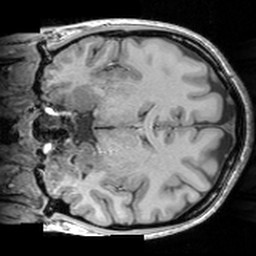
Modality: T1w
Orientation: coronal
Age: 18
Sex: female
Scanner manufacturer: siemens
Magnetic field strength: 3 T
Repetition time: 1.63 s
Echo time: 0.00311 s